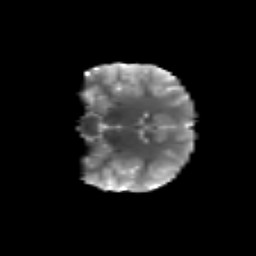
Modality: T2w
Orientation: coronal
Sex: female
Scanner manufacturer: siemens
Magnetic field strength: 3 T
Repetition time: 5 s
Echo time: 0.071 s